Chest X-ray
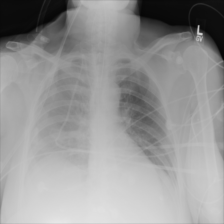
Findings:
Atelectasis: positive
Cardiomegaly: negative
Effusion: positive
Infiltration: negative
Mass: negative
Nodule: negative
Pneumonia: negative
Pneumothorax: negative
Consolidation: negative
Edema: negative
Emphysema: negative
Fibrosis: negative
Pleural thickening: negative
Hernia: negative